Question: I am trying to determine if a point is between two angles coming from an original point (in order to determine whether or not to draw it with OpenGL, although that is irrelevant). What is the easiest way of doing this?

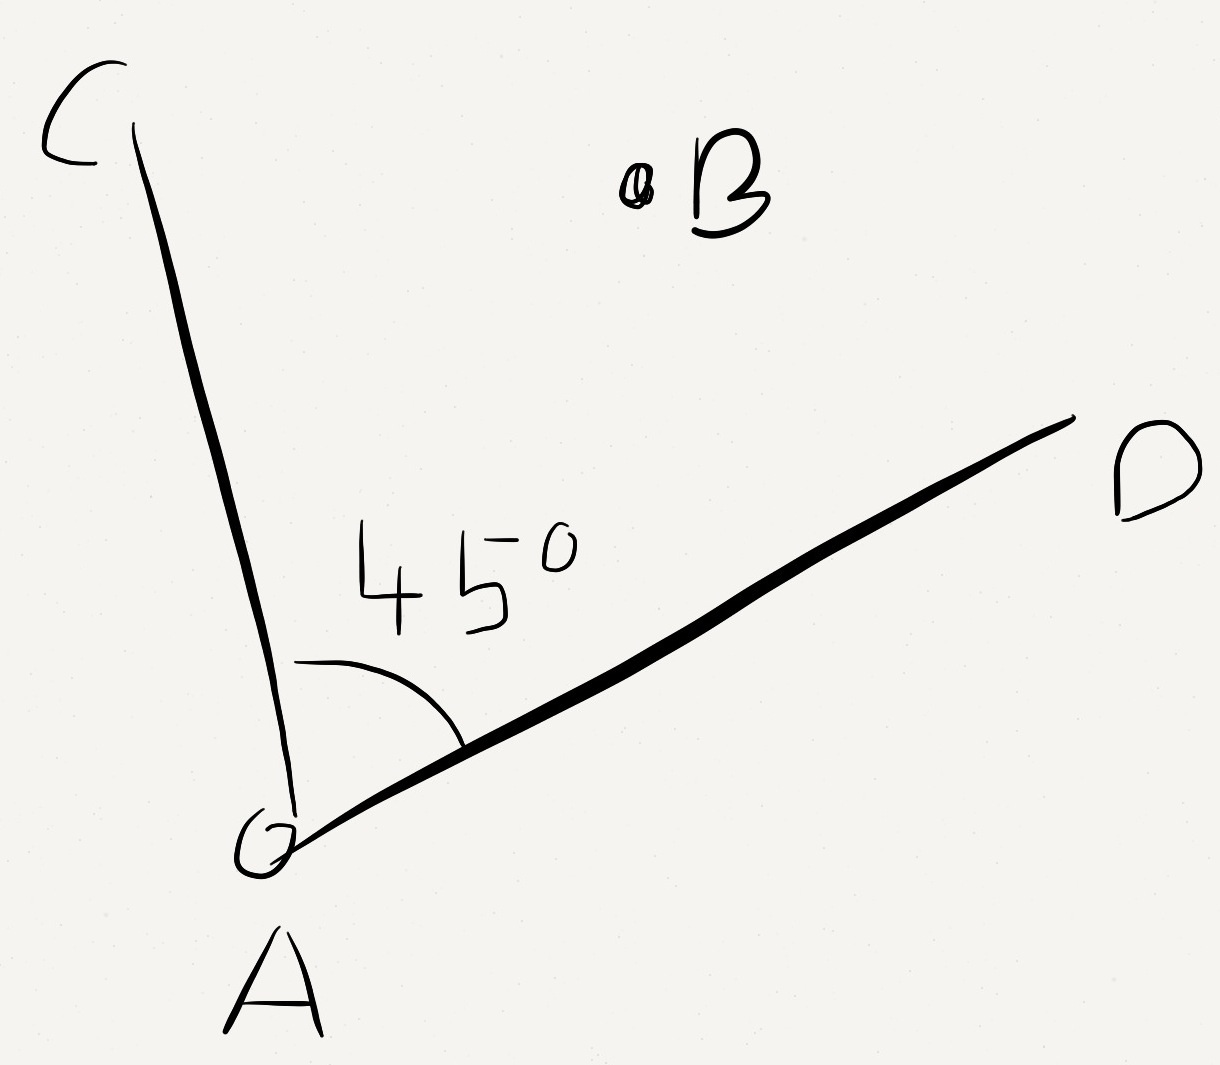
Answer: If absolute value of angles CAB + BAD = 45, then point is inside. If CAB + BAD > 45, then point is outside.